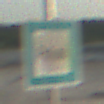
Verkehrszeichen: Polizei
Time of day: SunriseSunset
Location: Outdoor (Beach)
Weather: Clear
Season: NotSpecified
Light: Natural